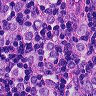
Metastatic tissue present: yes